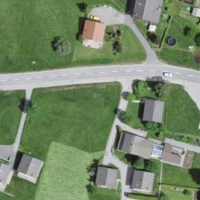
EUNIS habitat code: 55
Species observed at this site:
Peribatodes rhomboidaria